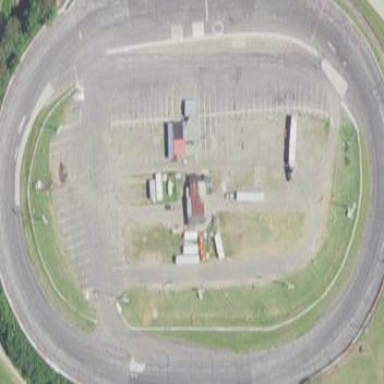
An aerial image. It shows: Motor sport raceway with asphalt surface.